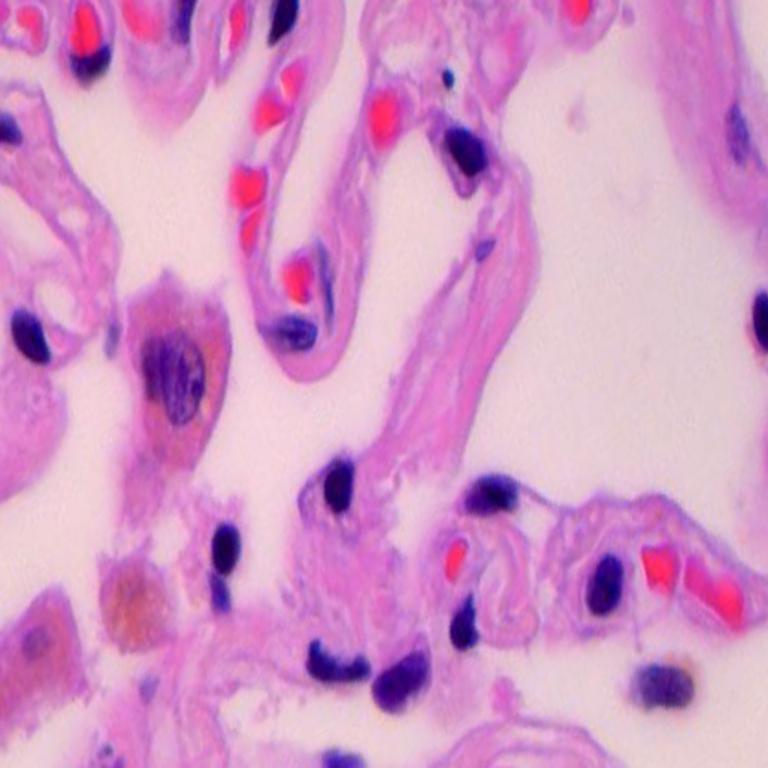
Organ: lung
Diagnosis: benign